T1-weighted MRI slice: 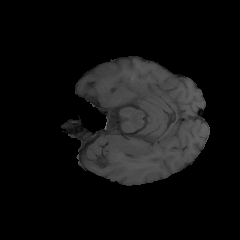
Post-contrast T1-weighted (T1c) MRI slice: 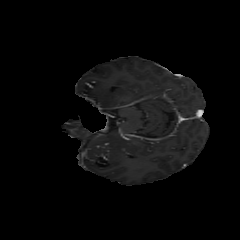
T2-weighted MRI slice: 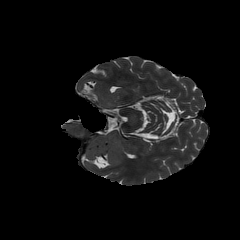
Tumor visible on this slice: yes